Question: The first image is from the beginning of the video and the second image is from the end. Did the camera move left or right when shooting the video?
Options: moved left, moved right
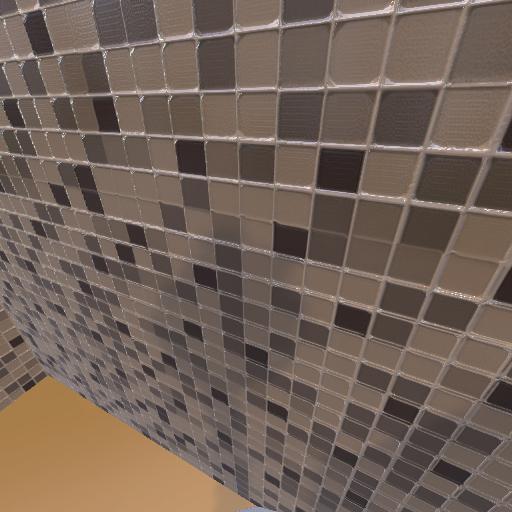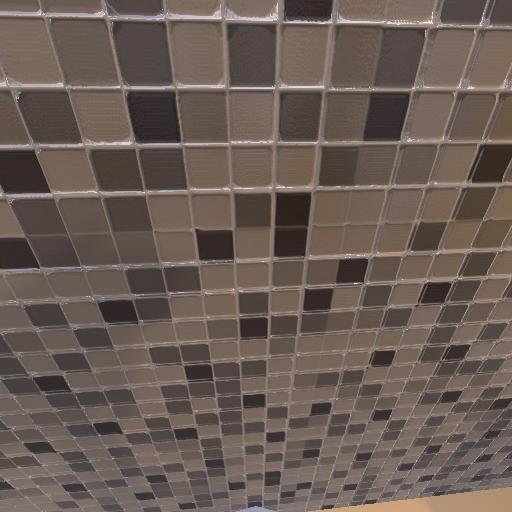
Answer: moved left